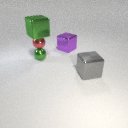
small green metal sphere below large green metal cube